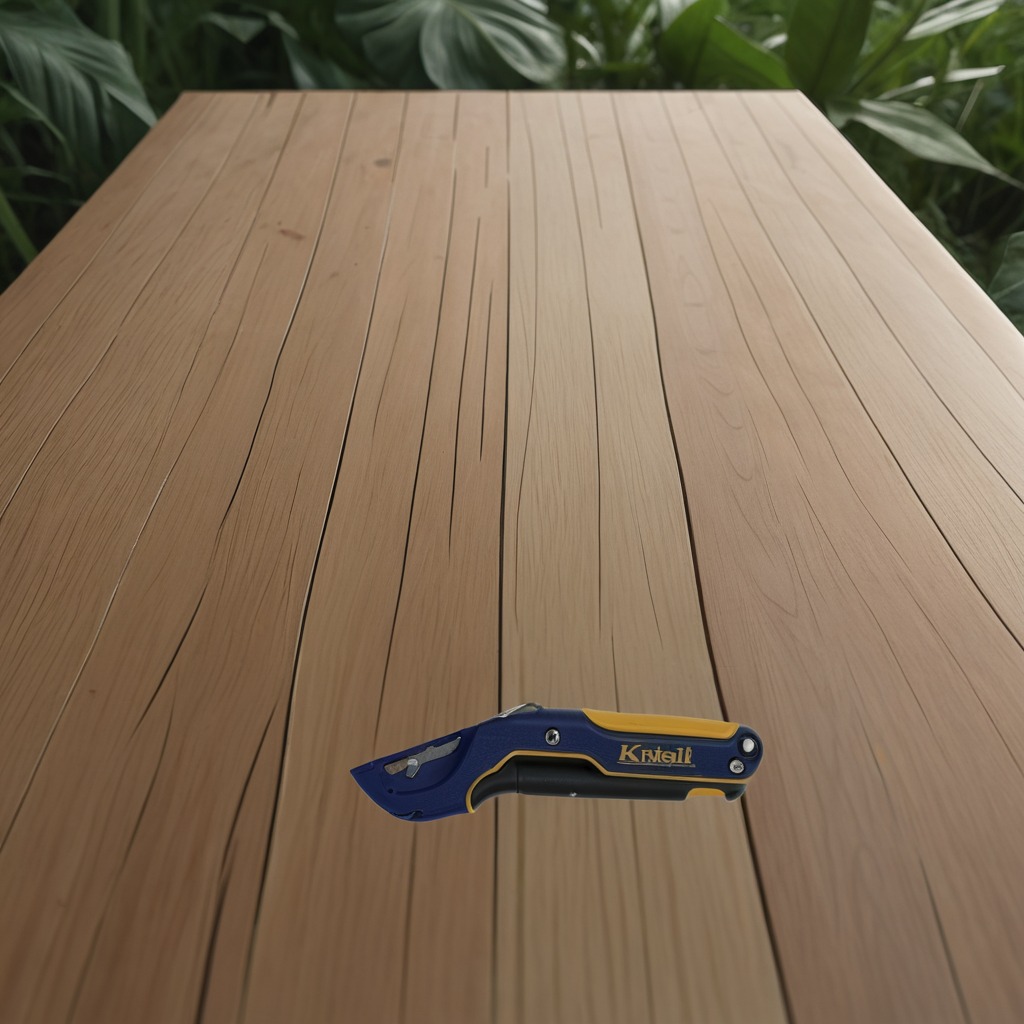
A utility knife is lying on a wooden table inside a jungle field workshop tent.